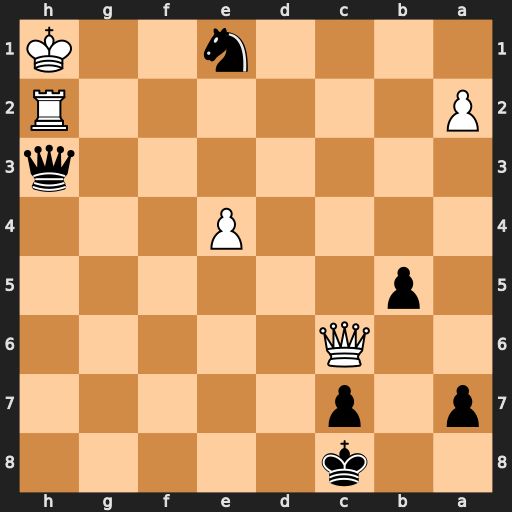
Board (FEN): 2k5/p1p5/2Q5/1p6/4P3/7q/P6R/4n2K
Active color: b
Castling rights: -
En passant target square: -
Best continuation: Qf1#